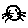
Label: cat